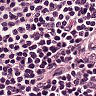
Metastatic tissue present: no